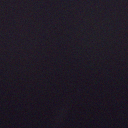
Screen state: off